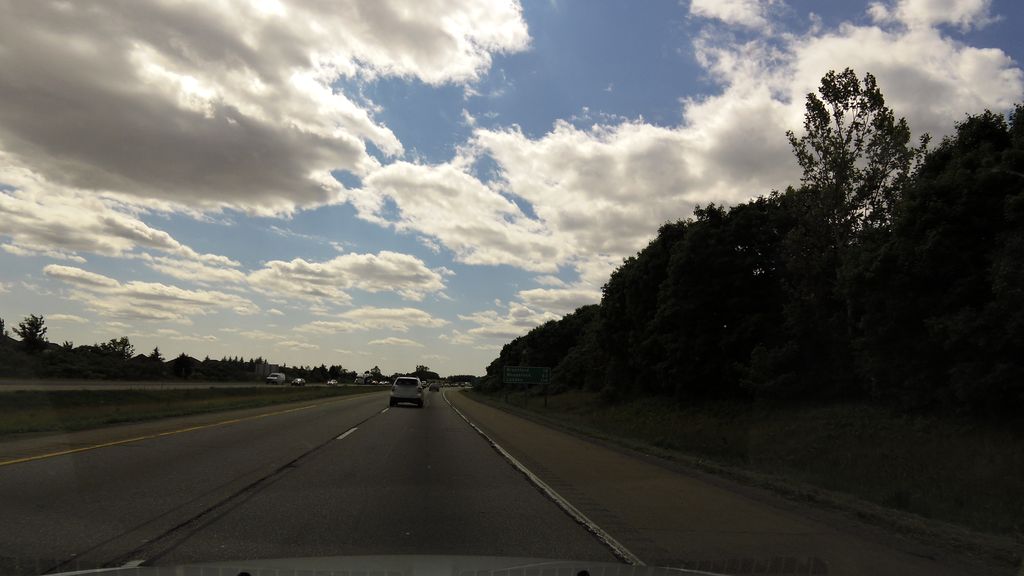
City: hamilton